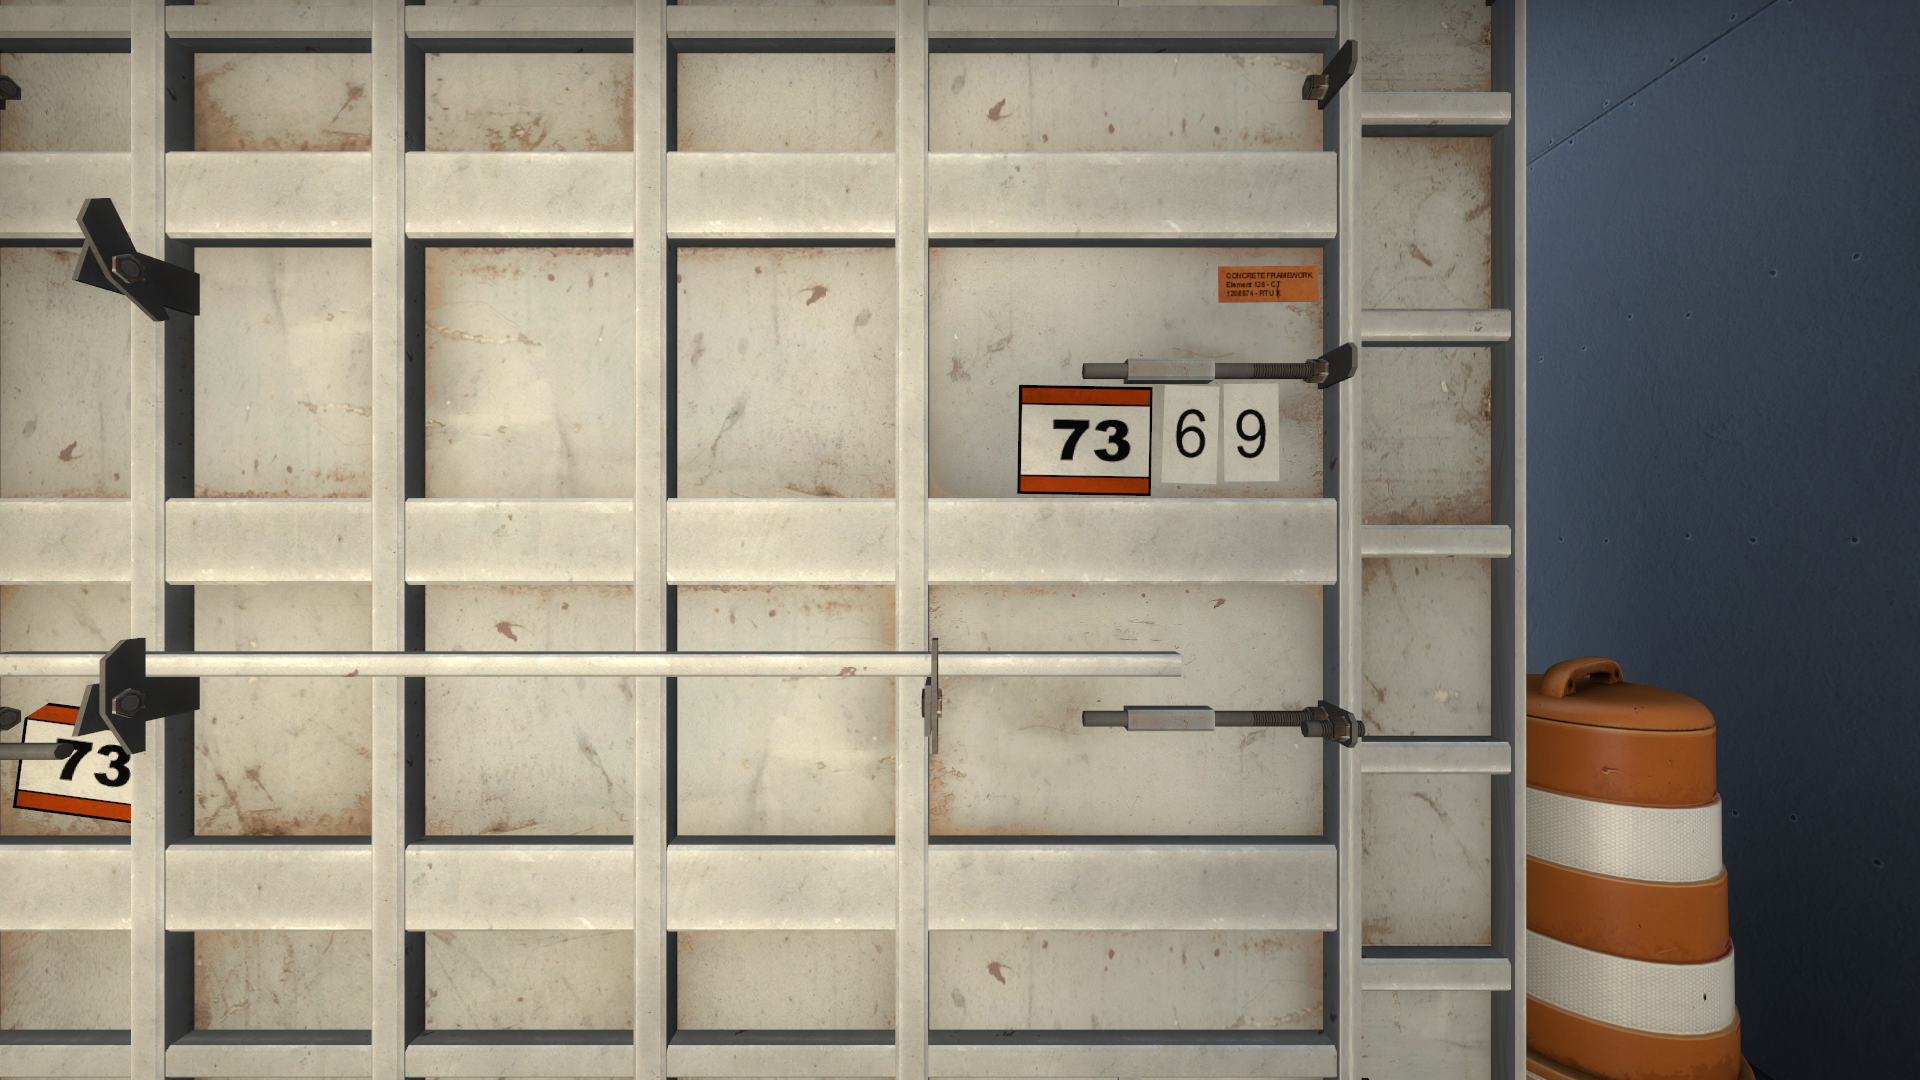
Map: de_vertigo